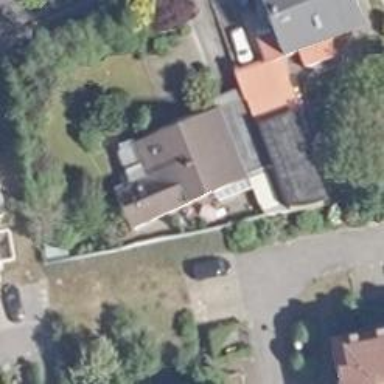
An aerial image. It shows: Detached building with gabled roof.